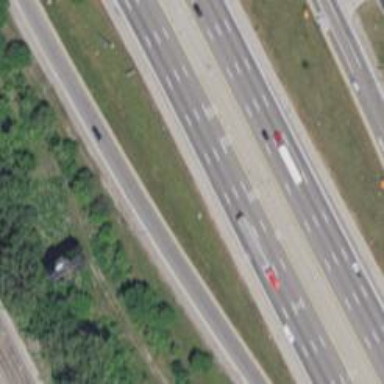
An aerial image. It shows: Asphalt motorway link.